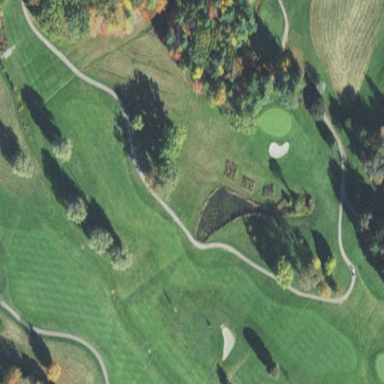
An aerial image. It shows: Grassy fairway on golf course.